Field crop: maize
Growth stage: 1
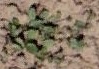
Species: convolvulus